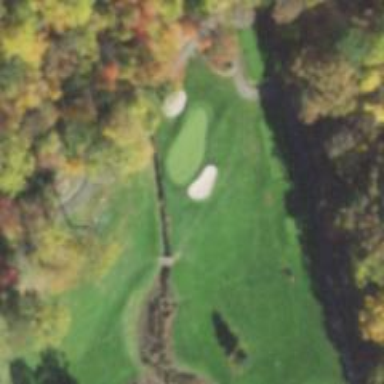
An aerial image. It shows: View of golf hole.